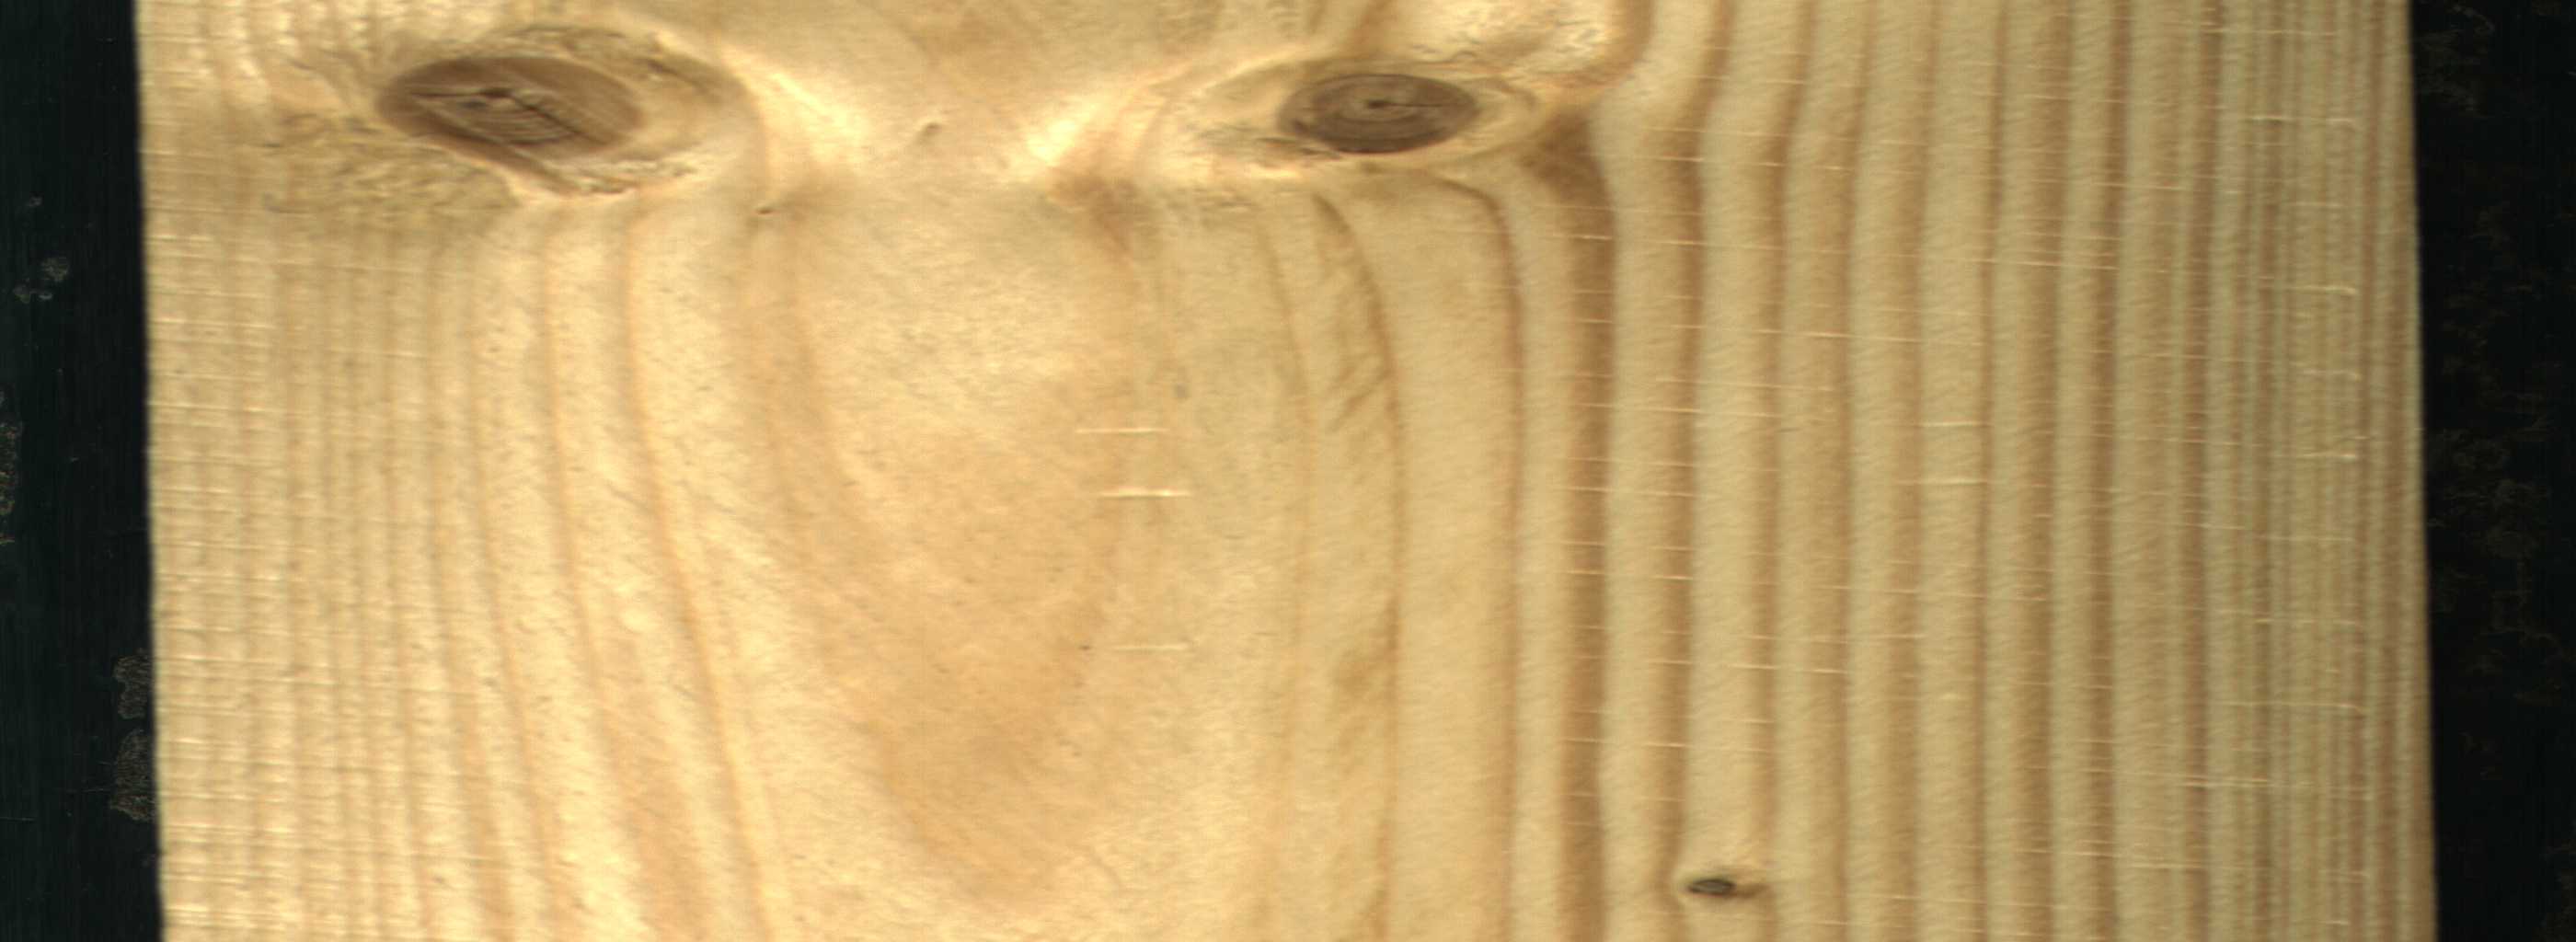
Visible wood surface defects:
knot_with_crack
Live_Knot
Live_Knot